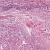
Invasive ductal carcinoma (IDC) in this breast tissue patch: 1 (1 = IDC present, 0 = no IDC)